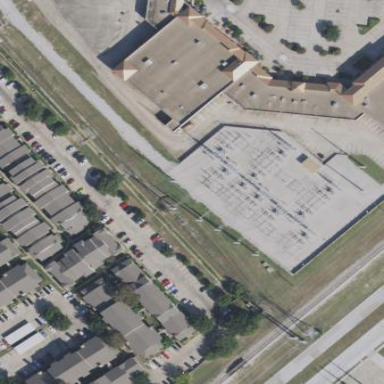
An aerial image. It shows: Outdoor distribution level power substation.